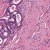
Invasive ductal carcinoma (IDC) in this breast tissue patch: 0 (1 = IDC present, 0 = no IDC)